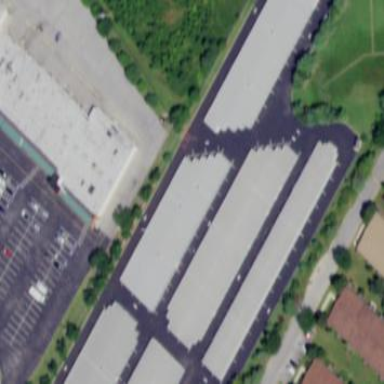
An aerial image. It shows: Building housing storage rental shop.